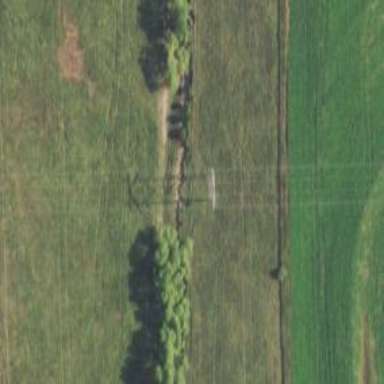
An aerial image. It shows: H-frame designed tower for power lines.